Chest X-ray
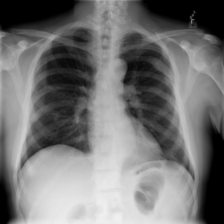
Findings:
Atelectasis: negative
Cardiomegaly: negative
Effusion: positive
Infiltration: negative
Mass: negative
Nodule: negative
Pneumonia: negative
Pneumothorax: negative
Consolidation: negative
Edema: negative
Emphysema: negative
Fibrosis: negative
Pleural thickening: negative
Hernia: negative